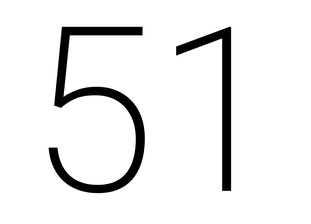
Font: Roboto_ExtraLight